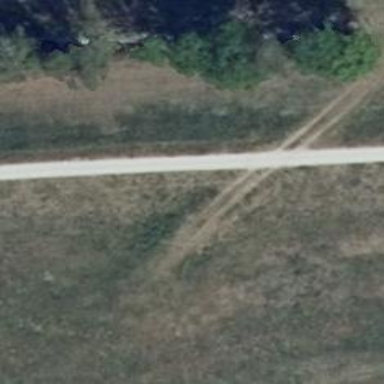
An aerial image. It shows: Dirt track road with grade3 tracktype.